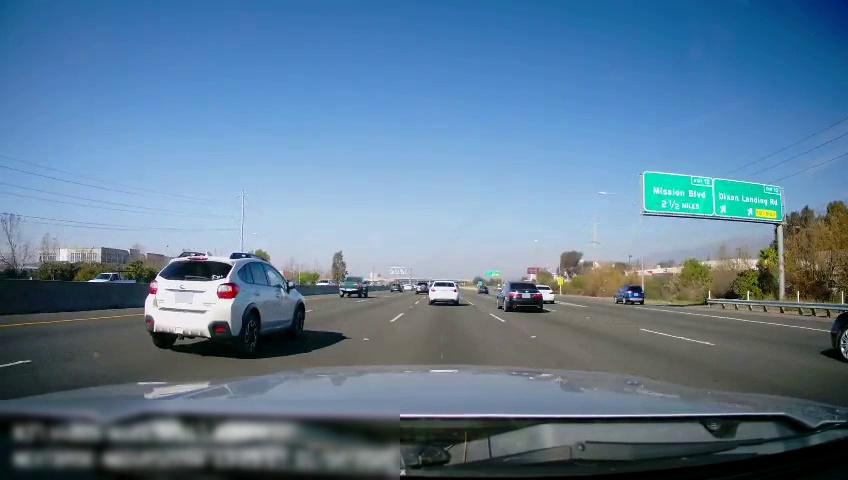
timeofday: Day
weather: Sunny
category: Drivable Space
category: Vehicles | Truck
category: Vehicles | Van
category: Vehicles | Car
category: Vehicles | Car
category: Vehicles | Car
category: Vehicles | Car
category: Vehicles | Car
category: Vehicles | Car
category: Vehicles | SUV
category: Vehicles | Car
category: Vehicles | Truck
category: Vehicles | SUV
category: Vehicles | Car
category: Lanes | Current Lane
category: Lanes | Current Lane
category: Lanes | Alternate Lane
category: Lanes | Alternate Lane
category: Lanes | Alternate Lane
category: Lanes | Alternate Lane
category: Lanes | Alternate Lane
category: Traffic | Signs
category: Traffic | Signs
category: Traffic | Signs